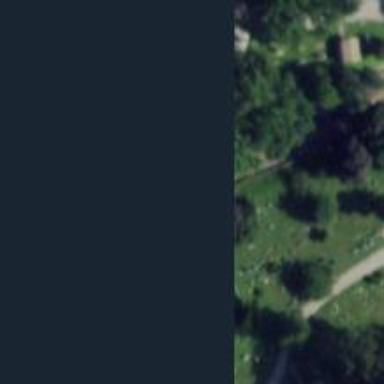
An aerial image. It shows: Historic tomb.